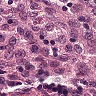
Metastatic tissue present: no